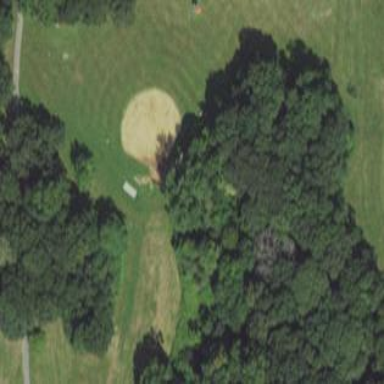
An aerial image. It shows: Baseball pitch for leisure and sports activities.